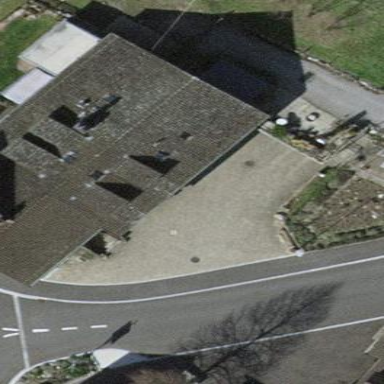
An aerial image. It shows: View of roof of building.